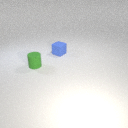
small green rubber cylinder to the left of small blue rubber cube